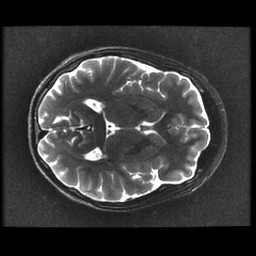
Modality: T2w
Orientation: axial
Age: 17
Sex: female
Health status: ill
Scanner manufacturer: ge
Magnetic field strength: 3 T
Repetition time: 7.5 s
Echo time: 0.1015 s